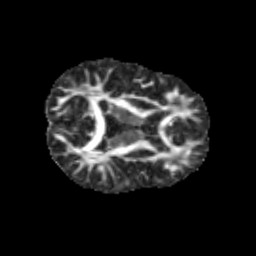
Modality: FA
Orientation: axial
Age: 12
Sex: male
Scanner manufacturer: siemens
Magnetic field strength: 3 T
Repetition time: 3.8 s
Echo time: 0.07 s